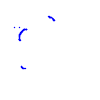
Particle: kaon